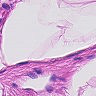
Metastatic tissue present: no